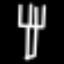
Label: fork